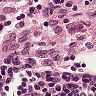
Metastatic tissue present: no